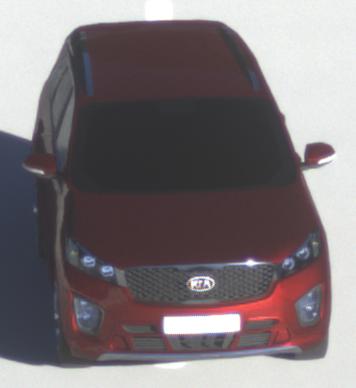
Make: KIA
Model: Sorento 2.2 CRDi
Detailed model: Sorento (UM)
Model produced from: 2015/03
Model produced until: 2017/10
Doors: 5
Color: red
Road condition: dry road
Daytime: sunrise or sunset
Contrast: medium contrast